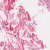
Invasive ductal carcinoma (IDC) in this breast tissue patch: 0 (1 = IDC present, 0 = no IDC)